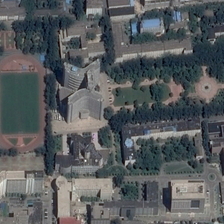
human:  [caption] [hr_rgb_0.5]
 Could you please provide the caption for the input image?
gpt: many buildings and green trees are in a school with a playground .

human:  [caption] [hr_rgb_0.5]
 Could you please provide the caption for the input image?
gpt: many buildings and green trees are in a school with a playground .

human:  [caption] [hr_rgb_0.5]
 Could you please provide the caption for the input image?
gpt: many buildings and green trees are in a school with a playground .

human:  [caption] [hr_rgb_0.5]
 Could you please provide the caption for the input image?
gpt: many buildings and green trees are in a school with a playground .

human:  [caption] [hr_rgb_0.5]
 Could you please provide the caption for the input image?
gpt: many buildings and green trees are in a school with a playground .